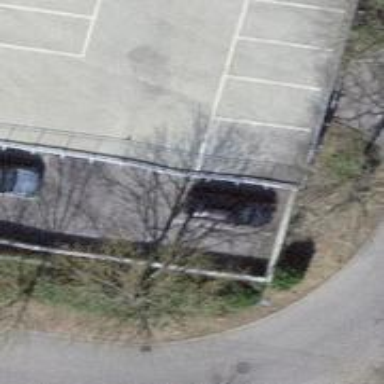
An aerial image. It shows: Charging station.